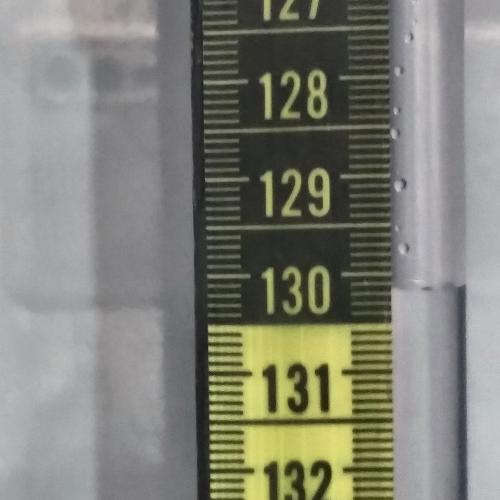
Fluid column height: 130.1 cm